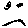
Label: smiley face